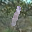
Label: 1